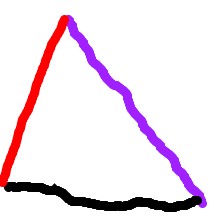
Shape: triangle